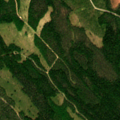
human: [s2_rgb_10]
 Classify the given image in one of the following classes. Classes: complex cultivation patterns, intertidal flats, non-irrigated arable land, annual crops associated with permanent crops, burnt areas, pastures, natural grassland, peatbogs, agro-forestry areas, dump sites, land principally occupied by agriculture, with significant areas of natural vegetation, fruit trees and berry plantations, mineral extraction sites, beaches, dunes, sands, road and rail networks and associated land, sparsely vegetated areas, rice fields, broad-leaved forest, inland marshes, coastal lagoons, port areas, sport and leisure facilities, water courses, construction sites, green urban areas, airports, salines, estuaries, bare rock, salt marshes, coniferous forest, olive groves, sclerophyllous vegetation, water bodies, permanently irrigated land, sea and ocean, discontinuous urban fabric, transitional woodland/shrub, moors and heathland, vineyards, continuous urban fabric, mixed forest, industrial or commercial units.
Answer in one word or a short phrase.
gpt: coniferous forest, mixed forest, transitional woodland/shrub